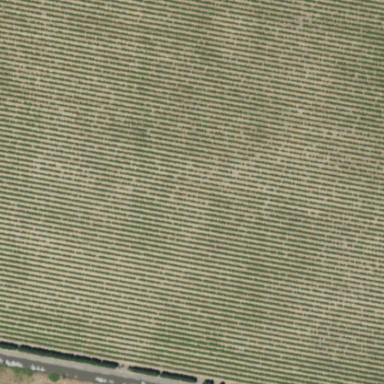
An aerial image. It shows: Vineyard with grape crops.